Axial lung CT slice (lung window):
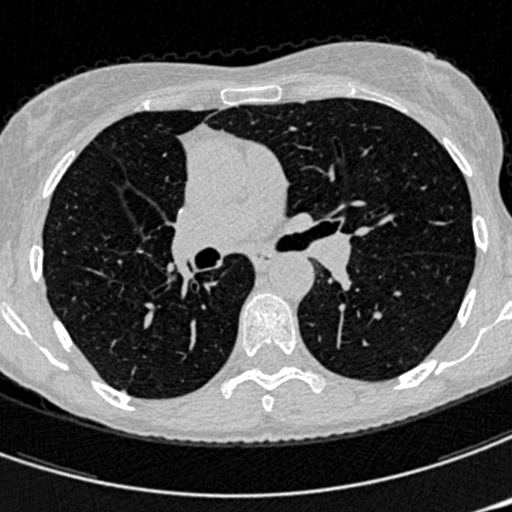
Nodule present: no